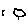
Label: cloud